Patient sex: M
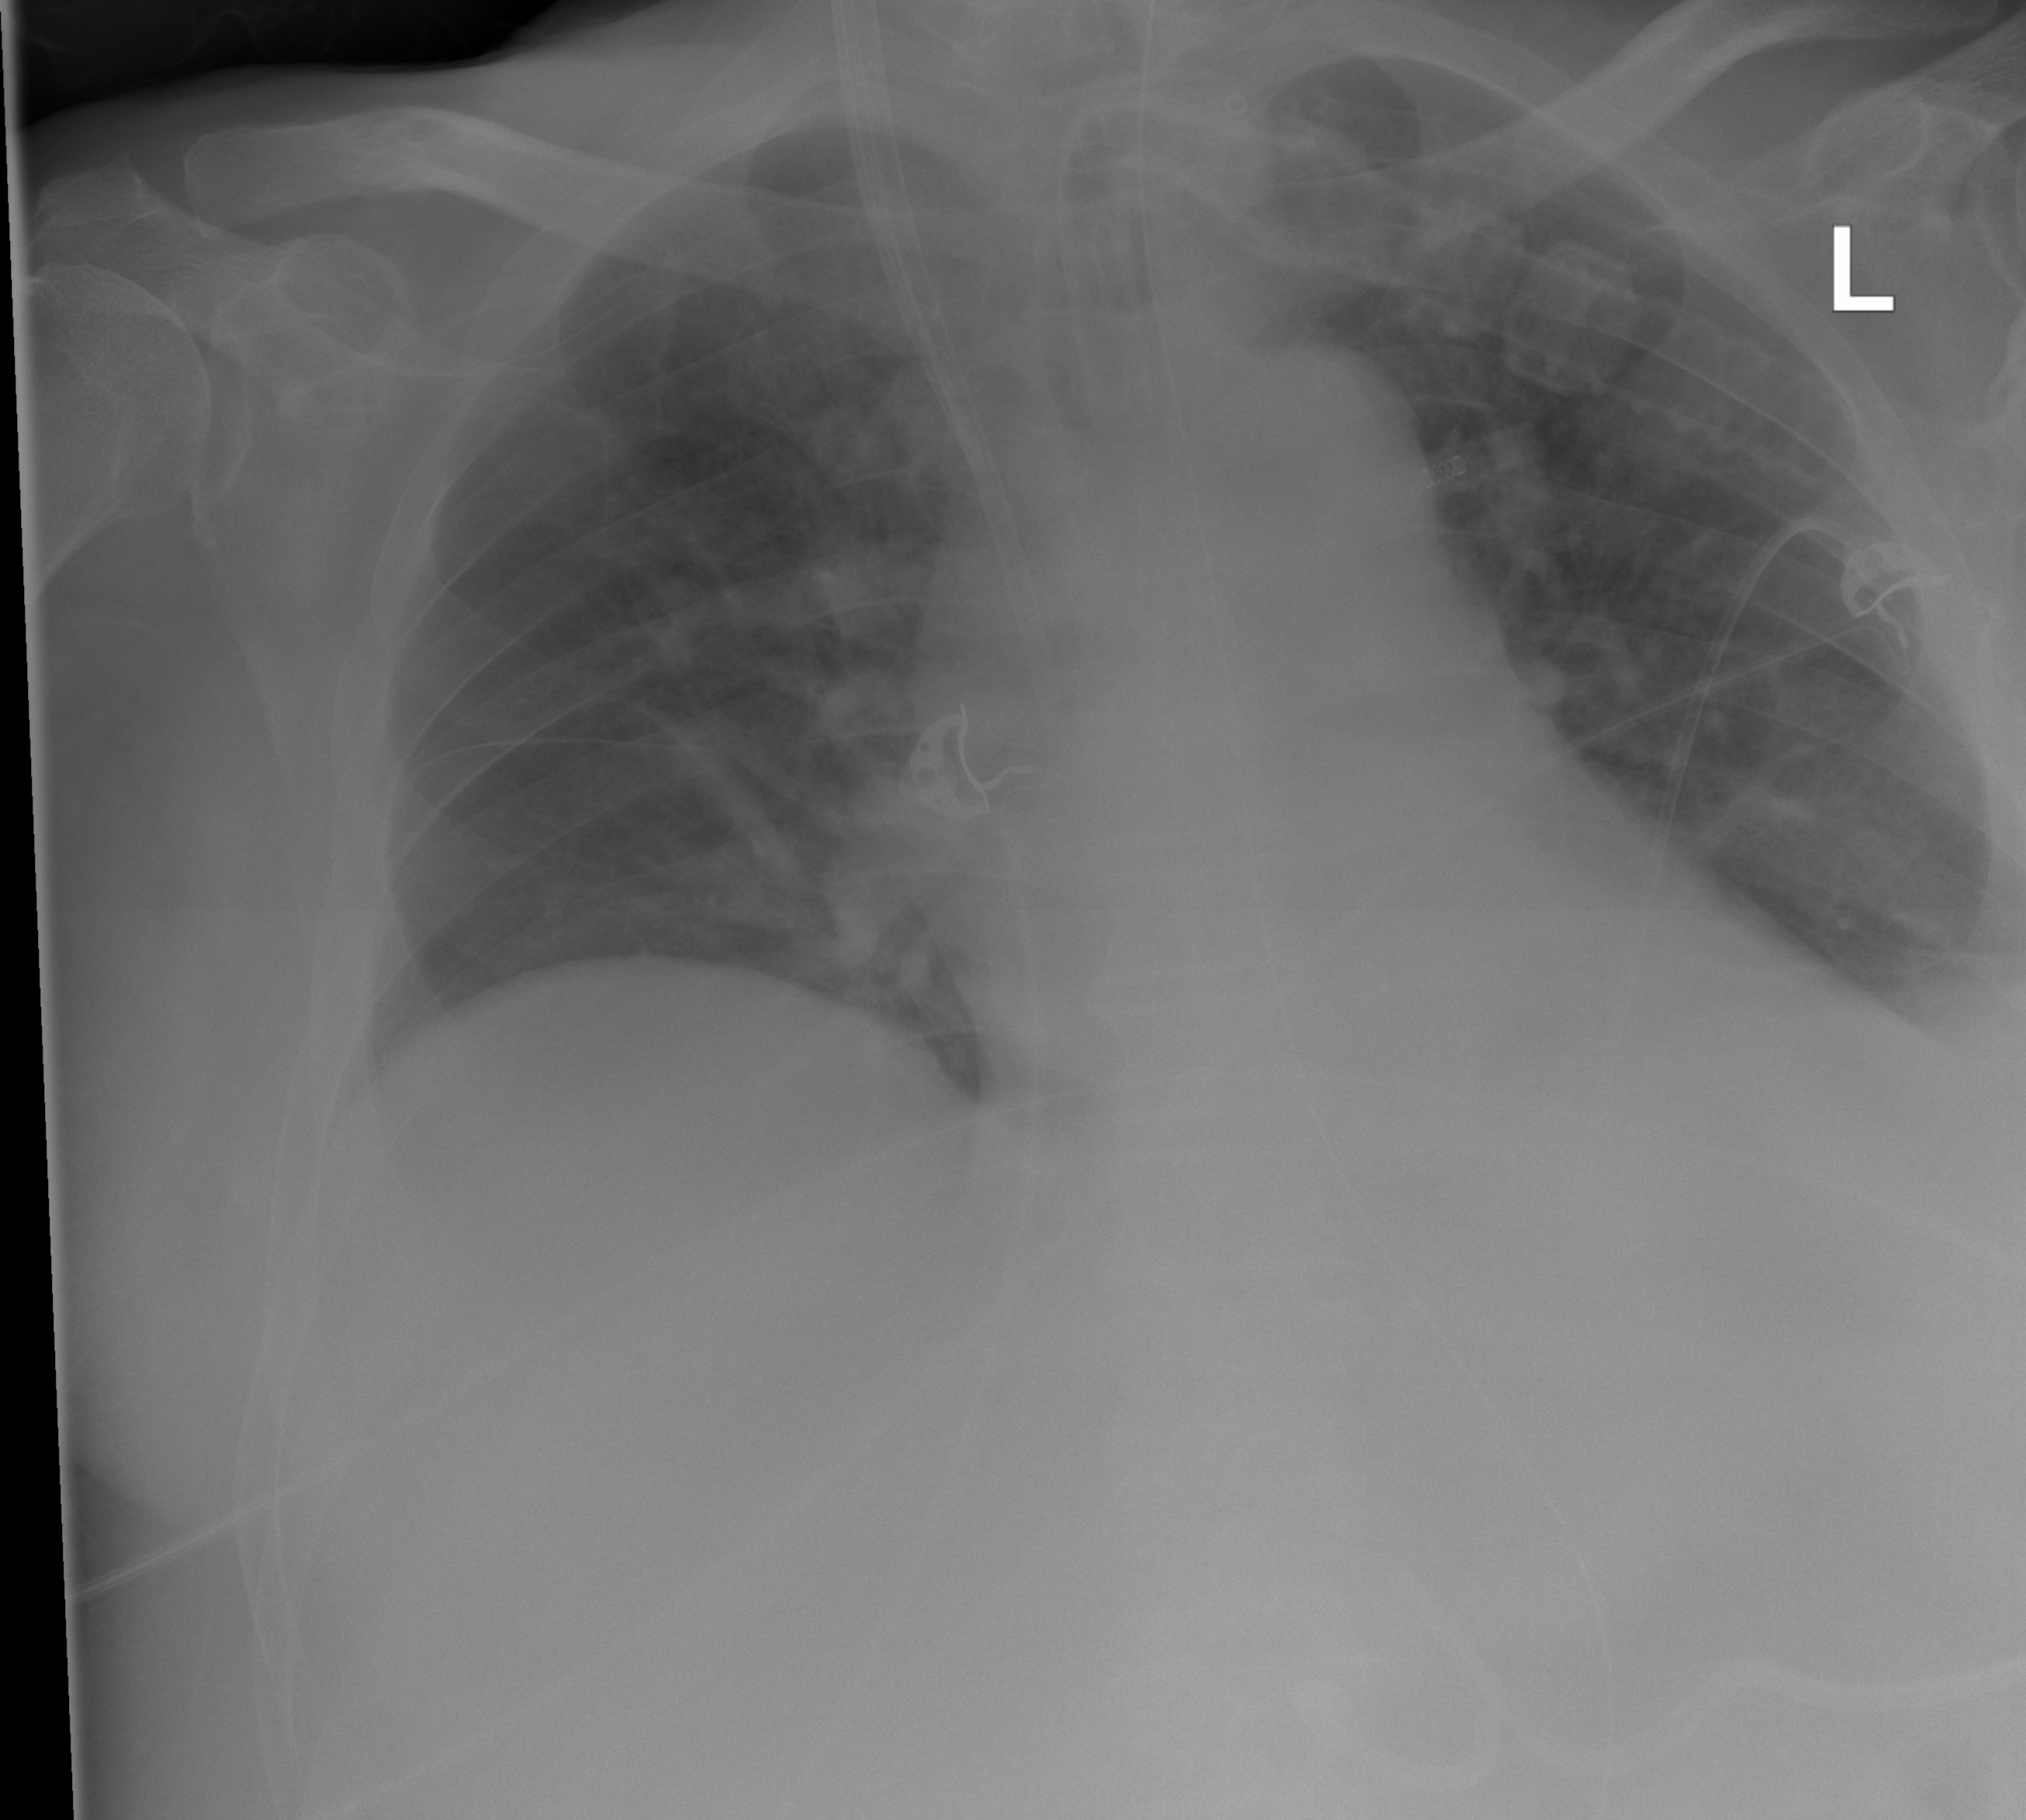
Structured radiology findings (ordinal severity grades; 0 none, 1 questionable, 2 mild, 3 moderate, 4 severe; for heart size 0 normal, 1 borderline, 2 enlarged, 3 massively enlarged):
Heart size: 1
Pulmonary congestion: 0
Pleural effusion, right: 0
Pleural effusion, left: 2
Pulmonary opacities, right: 0
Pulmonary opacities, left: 0
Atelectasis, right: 0
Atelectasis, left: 2